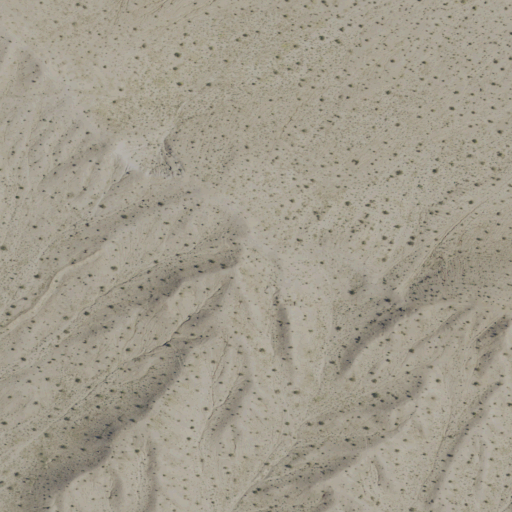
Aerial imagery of ridge(s) in California named Gypsum Ridge containing barren land and shrub